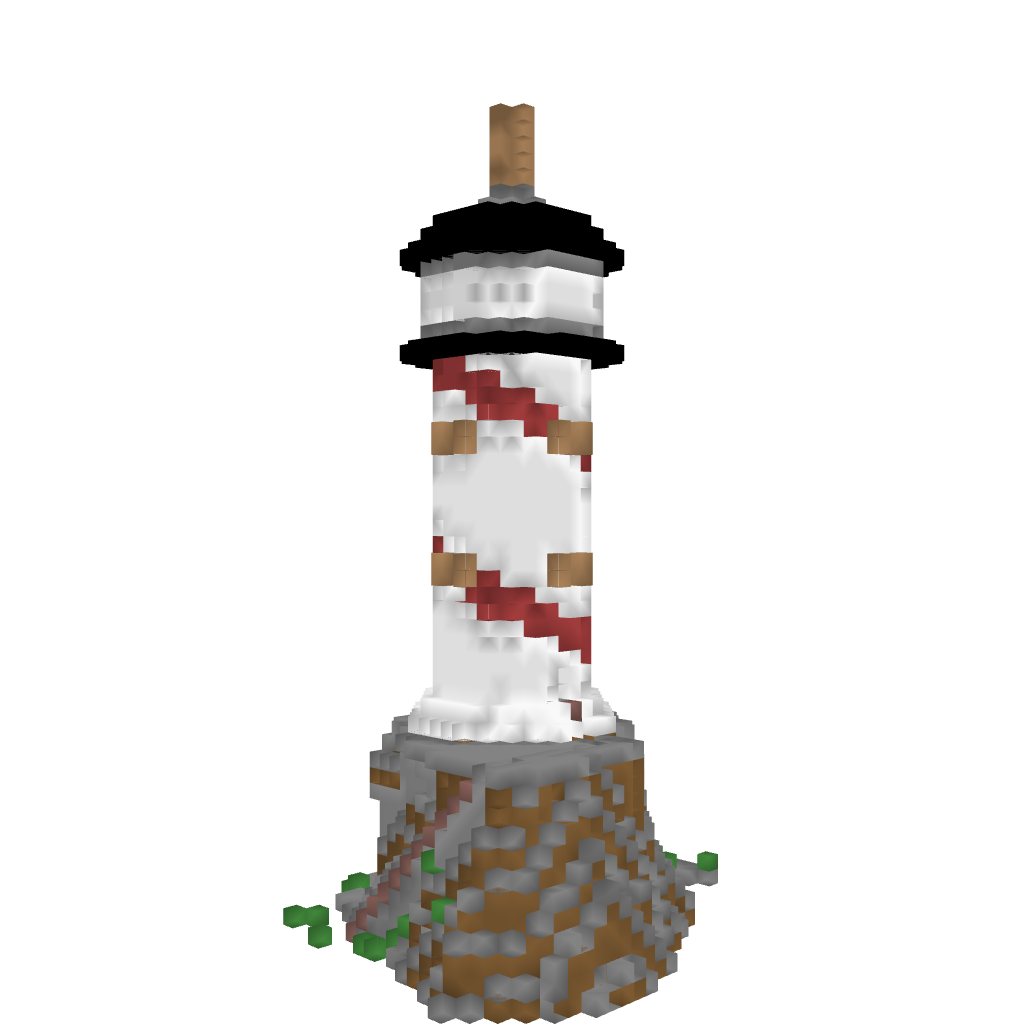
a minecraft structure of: LightHouse (working) bad low quality